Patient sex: M
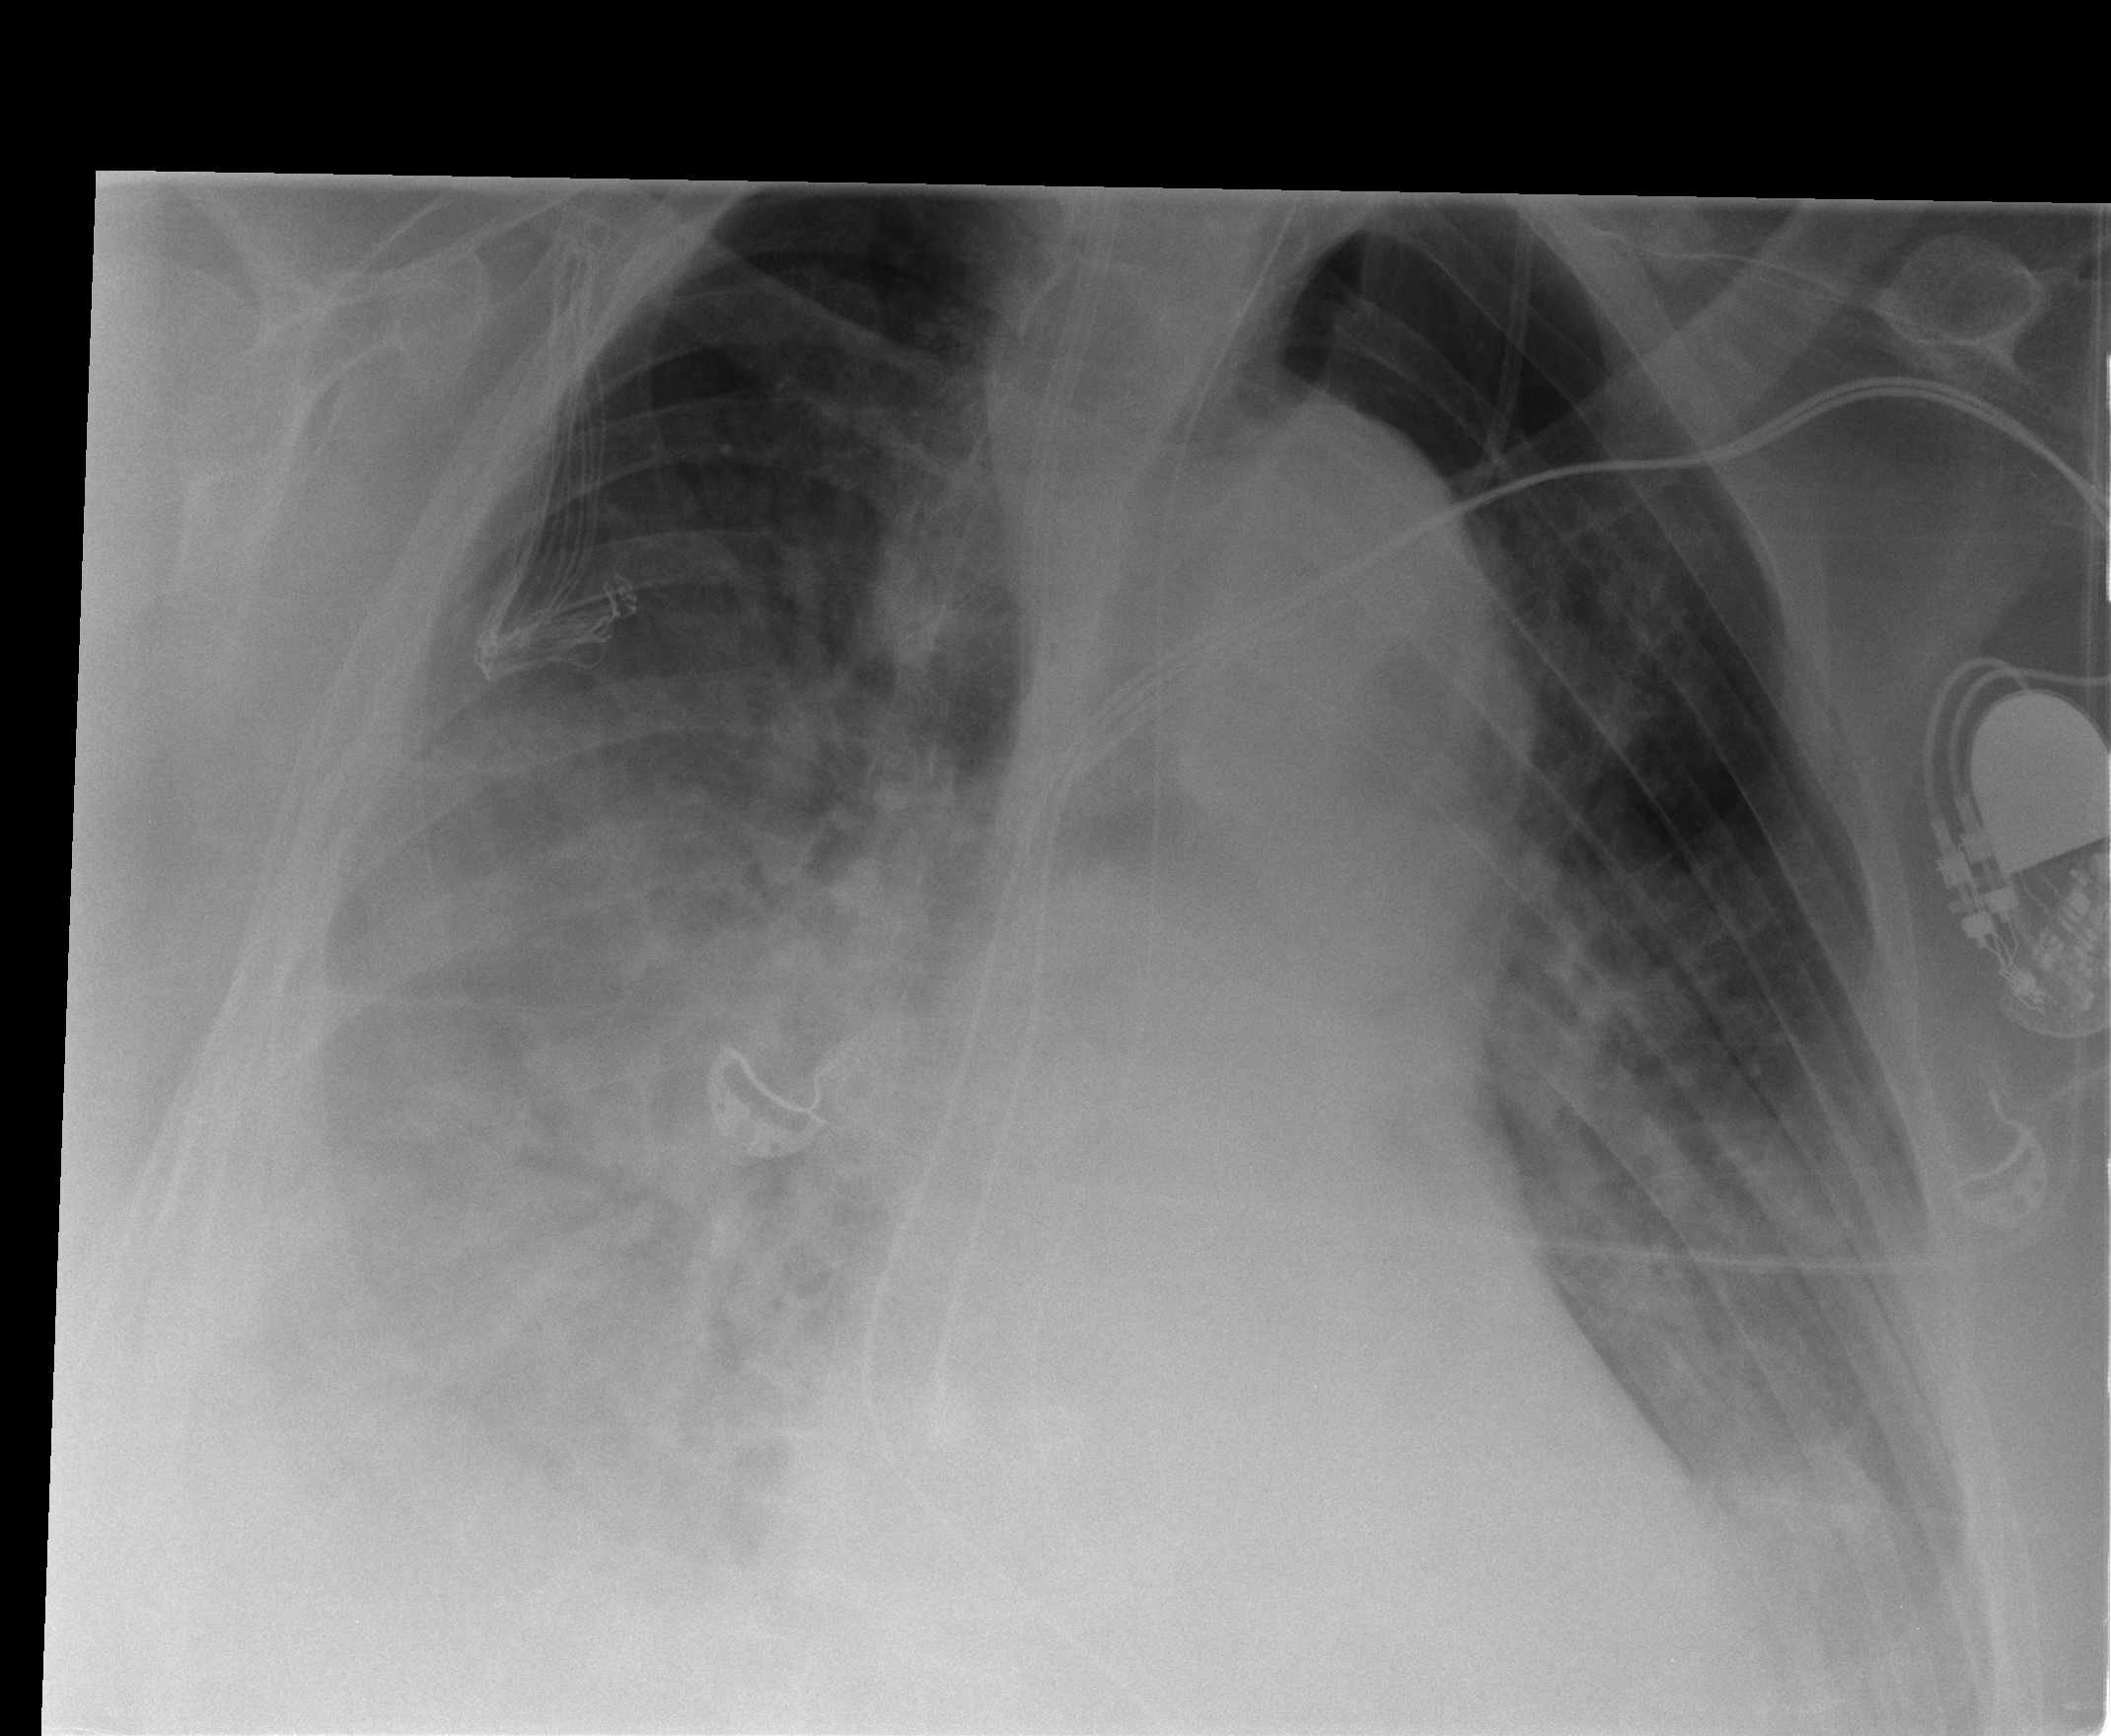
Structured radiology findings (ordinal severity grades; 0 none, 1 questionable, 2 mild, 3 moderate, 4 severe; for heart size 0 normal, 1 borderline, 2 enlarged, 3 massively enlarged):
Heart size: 2
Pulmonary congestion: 3
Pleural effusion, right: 3
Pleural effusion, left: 2
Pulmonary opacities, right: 3
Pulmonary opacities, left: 3
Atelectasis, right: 3
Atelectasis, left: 2